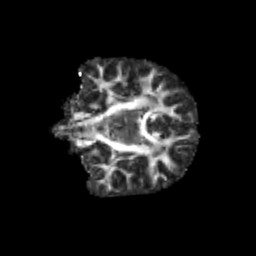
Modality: FA
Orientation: coronal
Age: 10
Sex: male
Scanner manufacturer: siemens
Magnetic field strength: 3 T
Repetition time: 3.8 s
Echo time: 0.07 s